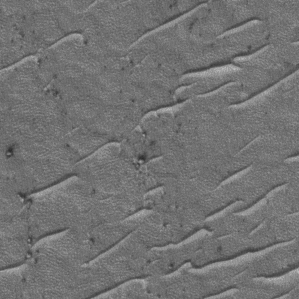
Label: frost